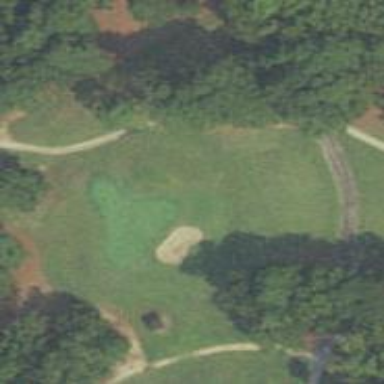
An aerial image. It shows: Golf hole.